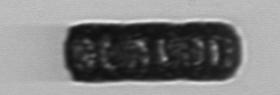
Label: Paralia_sulcata